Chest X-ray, AP view. Patient: 50 years old, sex F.
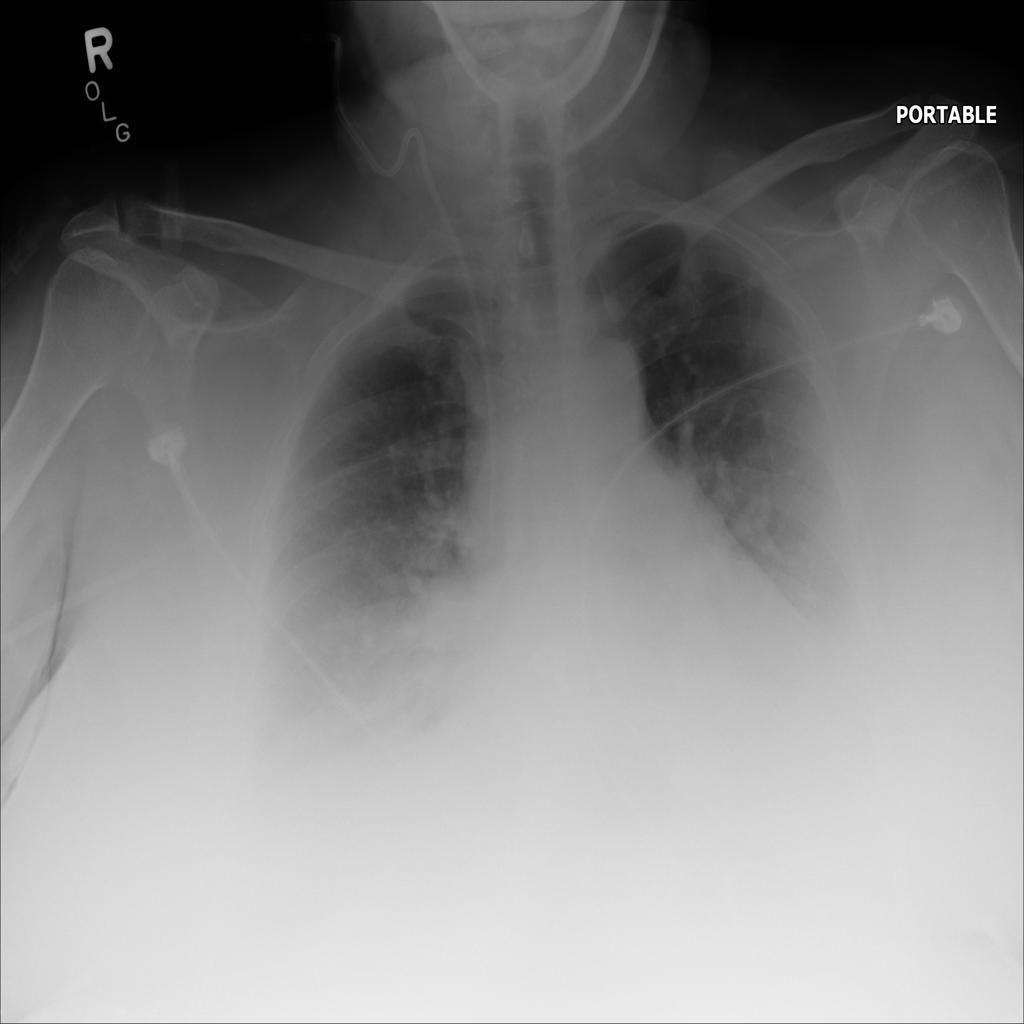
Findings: No Finding